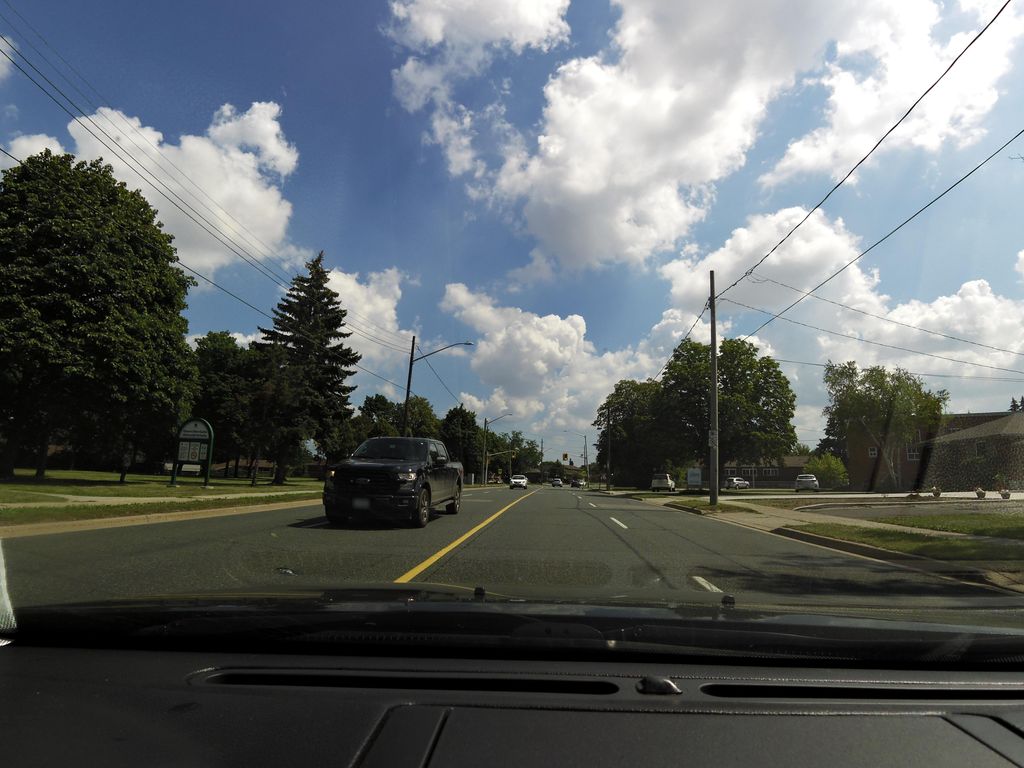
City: hamilton